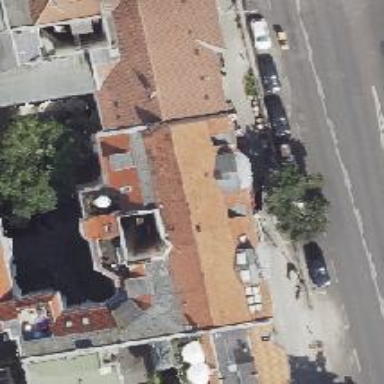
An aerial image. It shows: Restaurant.